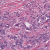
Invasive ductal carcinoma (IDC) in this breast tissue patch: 1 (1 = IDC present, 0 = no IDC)